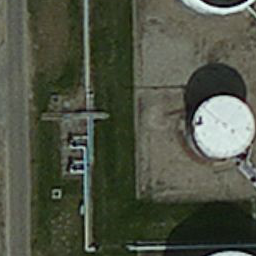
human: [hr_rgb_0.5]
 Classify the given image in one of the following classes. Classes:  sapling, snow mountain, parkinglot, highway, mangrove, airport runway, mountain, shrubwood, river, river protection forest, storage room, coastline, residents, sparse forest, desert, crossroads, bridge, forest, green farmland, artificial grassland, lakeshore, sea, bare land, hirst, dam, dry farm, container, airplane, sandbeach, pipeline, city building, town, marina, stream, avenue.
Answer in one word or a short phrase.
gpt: storage room